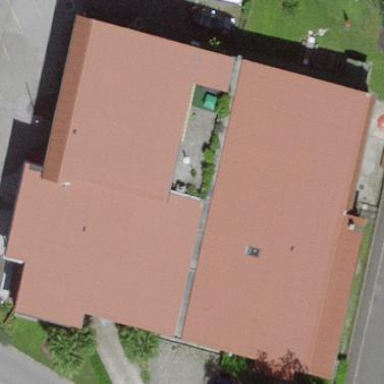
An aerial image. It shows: Religious place of worship building.